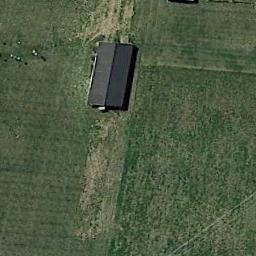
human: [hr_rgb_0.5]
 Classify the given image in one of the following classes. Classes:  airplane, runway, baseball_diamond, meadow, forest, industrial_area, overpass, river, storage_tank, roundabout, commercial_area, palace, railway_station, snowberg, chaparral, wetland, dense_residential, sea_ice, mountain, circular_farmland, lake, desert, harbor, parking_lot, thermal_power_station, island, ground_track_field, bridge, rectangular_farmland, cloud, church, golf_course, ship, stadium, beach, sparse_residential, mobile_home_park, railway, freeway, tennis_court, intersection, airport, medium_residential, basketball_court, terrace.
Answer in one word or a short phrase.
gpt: sparse_residential